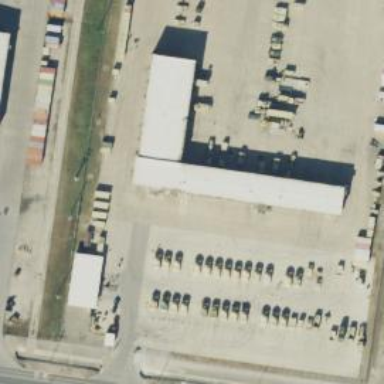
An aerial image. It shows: Garage.